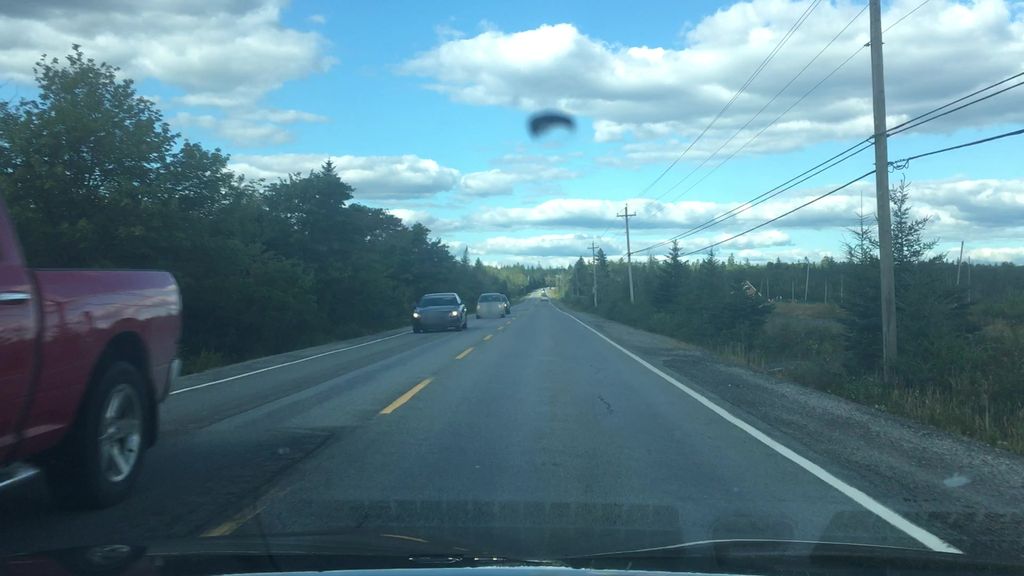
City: halifax